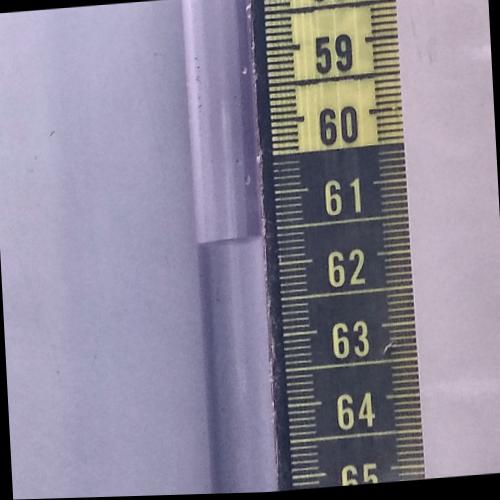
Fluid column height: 61.6 cm